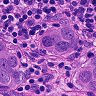
Metastatic tissue present: yes